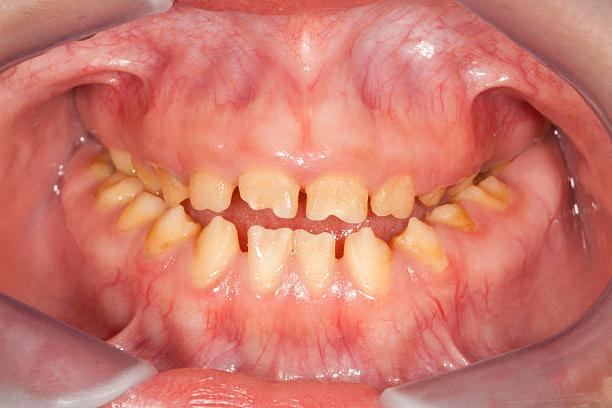
Condition: Gingivitis